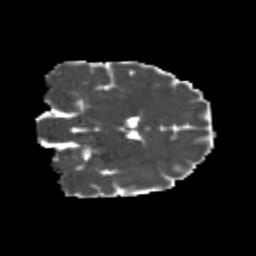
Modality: MD
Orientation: coronal
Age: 25
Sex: male
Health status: healthy
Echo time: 0.074 s